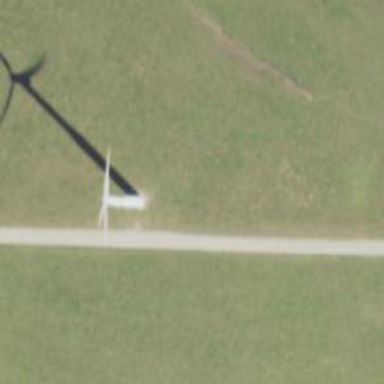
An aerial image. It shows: Wind power generator utilizing wind turbines.